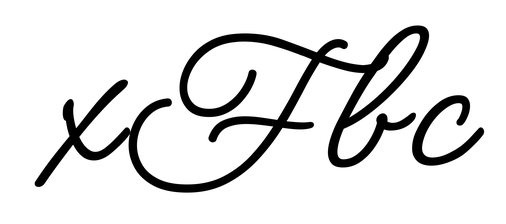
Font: MeowScript-Regular